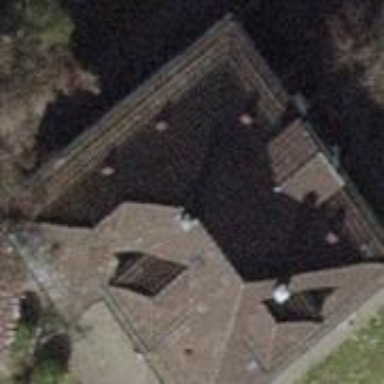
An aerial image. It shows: Detached building with hipped roof shape.